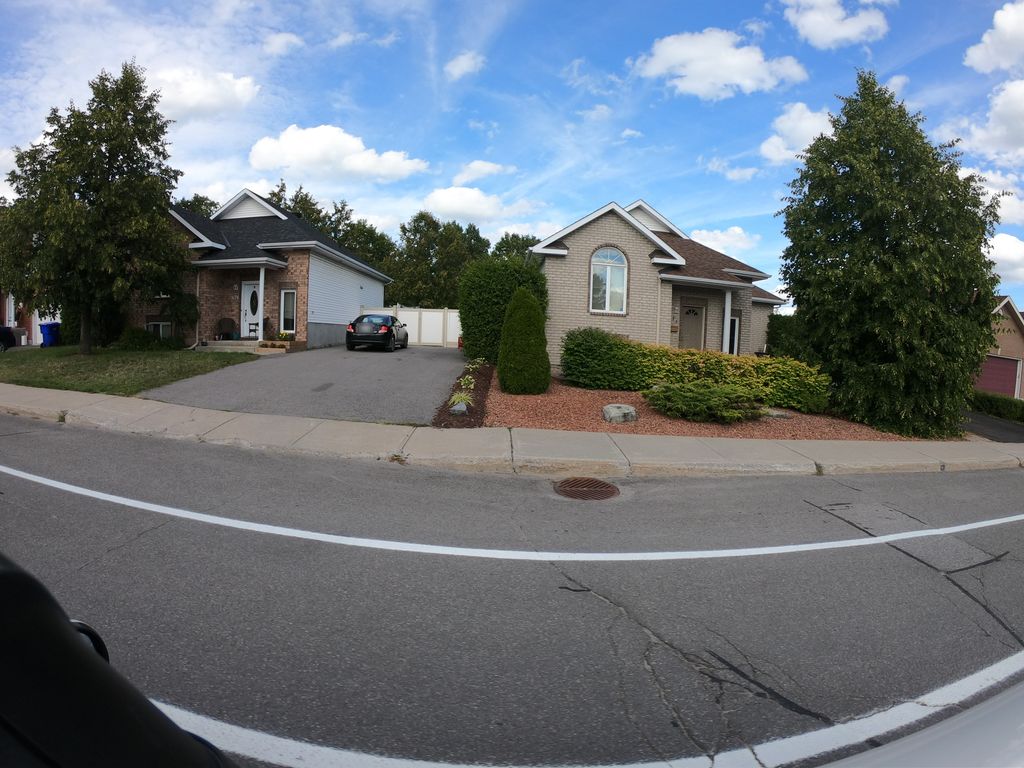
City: ottawa-gatineau